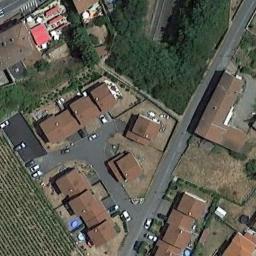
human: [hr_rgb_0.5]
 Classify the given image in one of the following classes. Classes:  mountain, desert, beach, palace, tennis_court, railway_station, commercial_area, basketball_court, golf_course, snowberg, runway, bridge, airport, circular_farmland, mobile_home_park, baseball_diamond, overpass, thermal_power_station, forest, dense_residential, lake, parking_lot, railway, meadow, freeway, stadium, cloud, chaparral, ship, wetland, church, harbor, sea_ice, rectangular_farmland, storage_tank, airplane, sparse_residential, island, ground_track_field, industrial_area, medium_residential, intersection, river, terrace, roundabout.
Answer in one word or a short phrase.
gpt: medium_residential